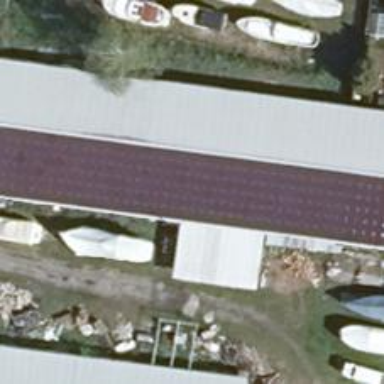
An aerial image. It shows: Solar photovoltaic panel generator producing electricity as small installation.